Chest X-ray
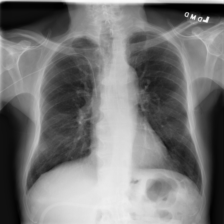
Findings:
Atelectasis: negative
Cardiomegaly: negative
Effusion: negative
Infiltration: negative
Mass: negative
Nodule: negative
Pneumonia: negative
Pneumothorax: negative
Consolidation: negative
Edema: negative
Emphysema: negative
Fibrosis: negative
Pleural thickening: negative
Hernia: negative